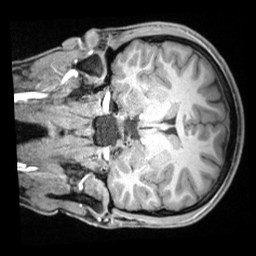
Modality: T1w
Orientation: coronal
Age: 19
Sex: male
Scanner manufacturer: siemens
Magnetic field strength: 3 T
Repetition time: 1.68 s
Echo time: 0.00188 s